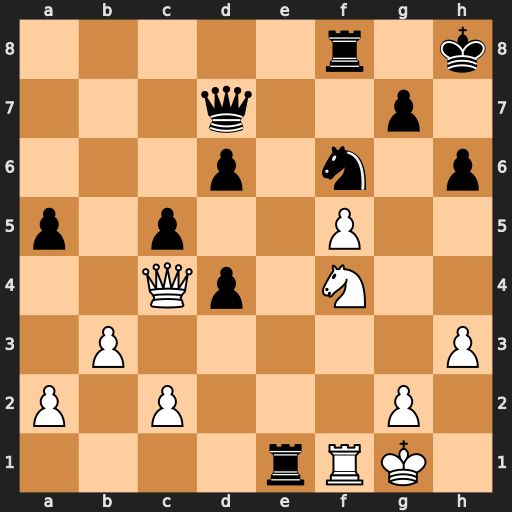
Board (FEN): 5r1k/3q2p1/3p1n1p/p1p2P2/2Qp1N2/1P5P/P1P3P1/4rRK1
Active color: w
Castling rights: -
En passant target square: -
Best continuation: Ng6+ Kh7 Nxf8+